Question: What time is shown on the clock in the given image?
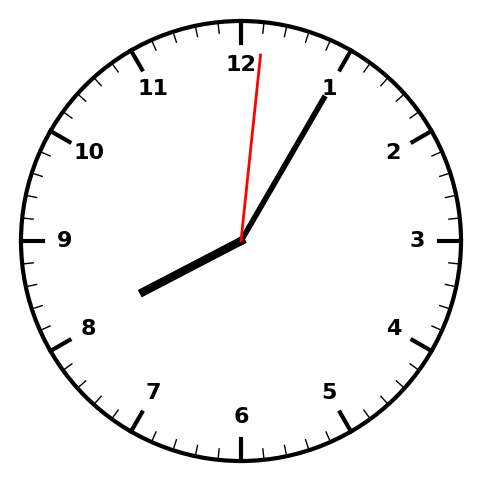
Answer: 08:05:01